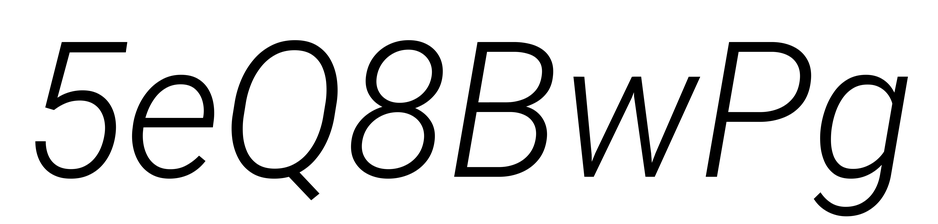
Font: Roboto-Italic_Light_Italic